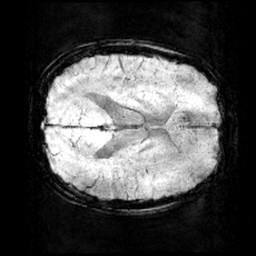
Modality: minIP
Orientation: axial
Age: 12
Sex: male
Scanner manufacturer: siemens
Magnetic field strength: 3 T
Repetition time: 0.027 s
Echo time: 0.02 s